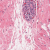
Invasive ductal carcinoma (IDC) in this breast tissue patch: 0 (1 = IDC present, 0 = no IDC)